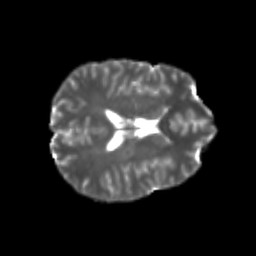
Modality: T2w
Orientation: axial
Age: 26
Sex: male
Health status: healthy
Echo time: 0.074 s